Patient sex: M
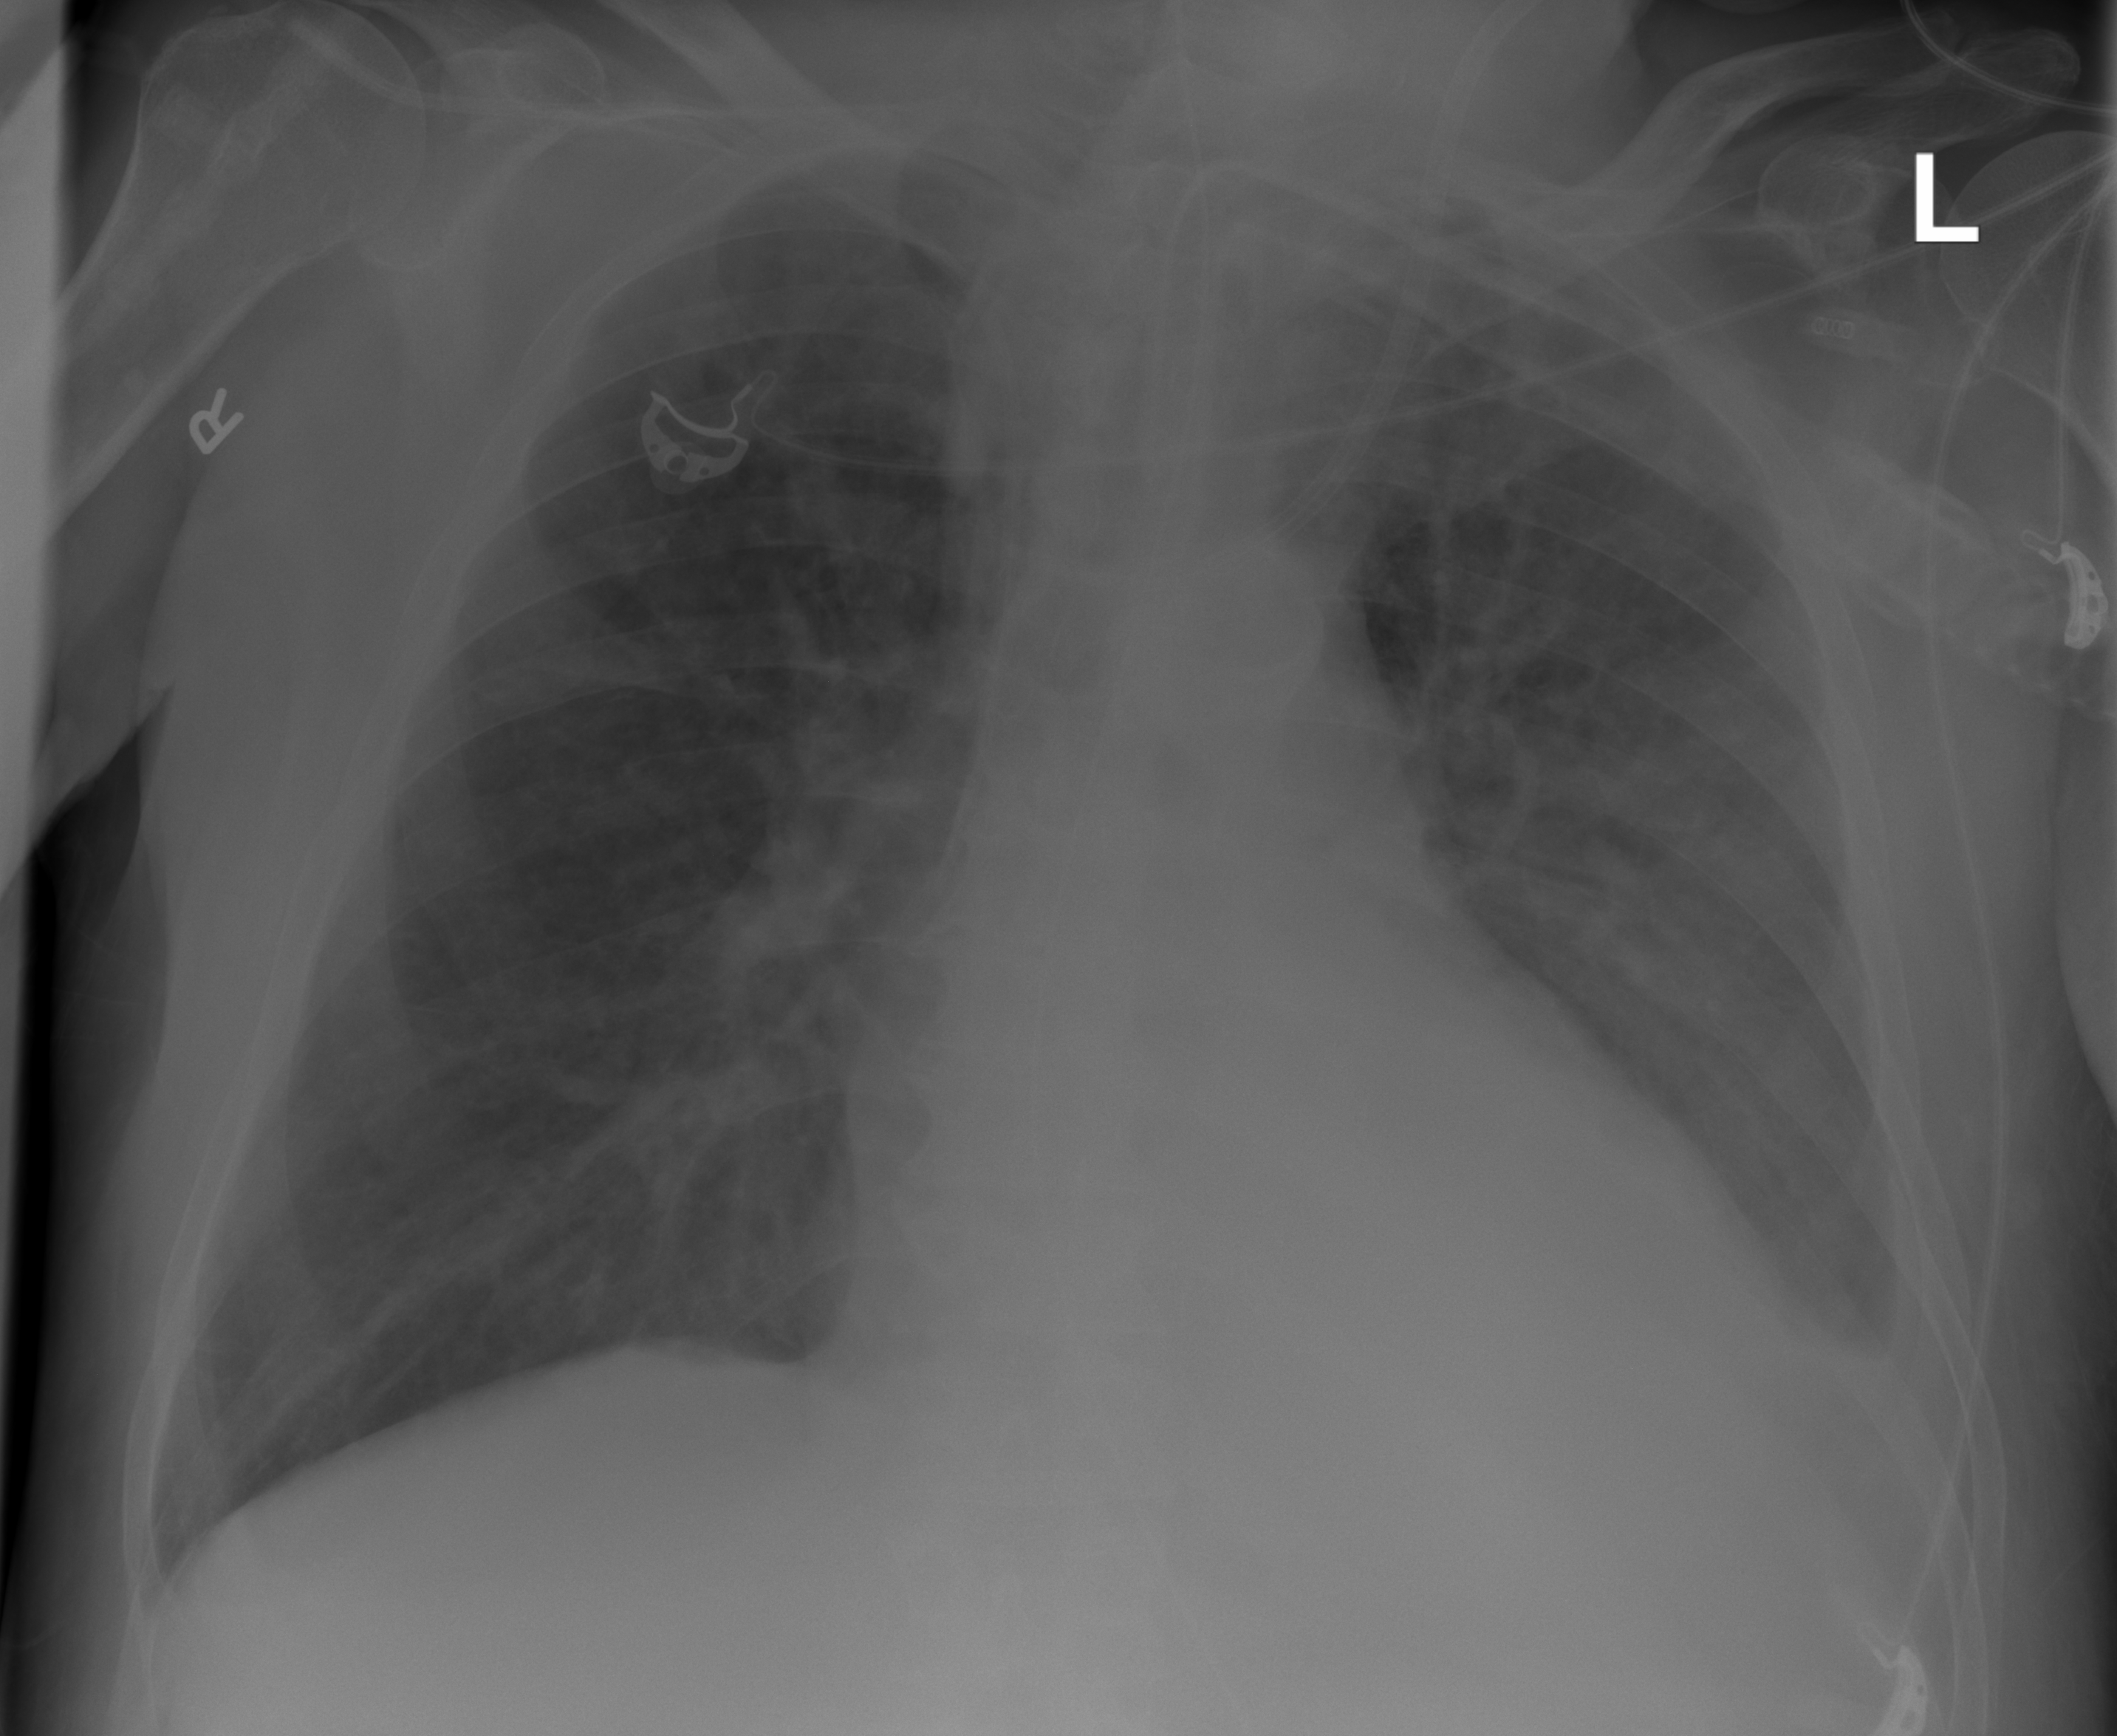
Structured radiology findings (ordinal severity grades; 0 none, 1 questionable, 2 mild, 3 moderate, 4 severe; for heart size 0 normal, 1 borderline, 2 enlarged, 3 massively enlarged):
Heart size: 2
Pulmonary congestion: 2
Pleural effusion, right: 0
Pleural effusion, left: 3
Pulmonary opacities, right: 2
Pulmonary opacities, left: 2
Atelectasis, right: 1
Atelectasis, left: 2